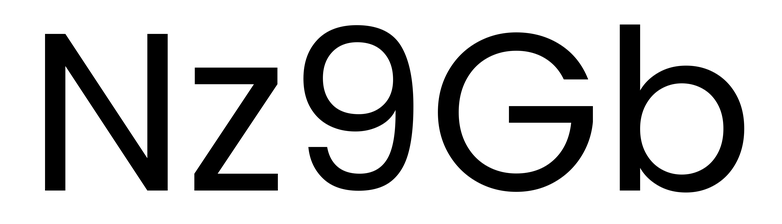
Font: Poppins-Regular